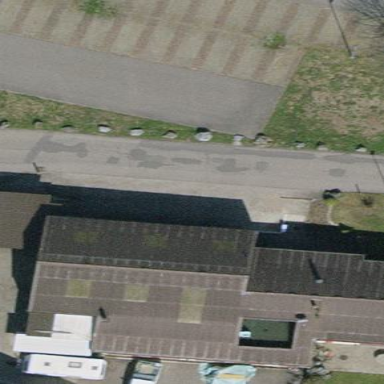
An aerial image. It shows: Industrial building housing sawmill.